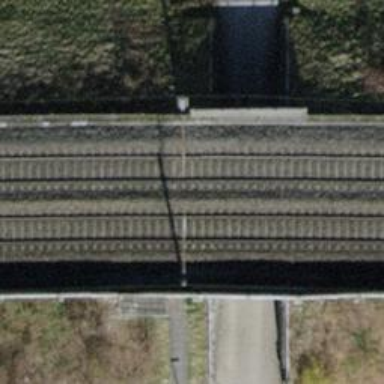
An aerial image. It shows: Single-track railway bridge with contact lines for electrification.